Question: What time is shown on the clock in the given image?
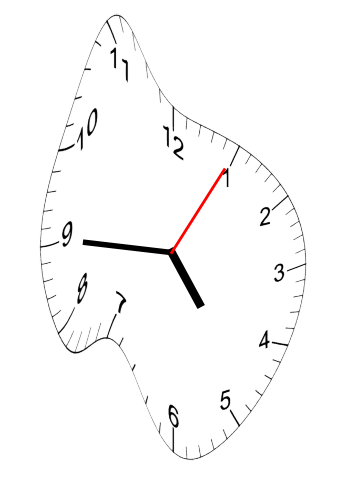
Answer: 04:45:05